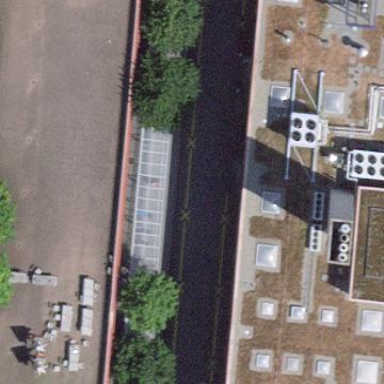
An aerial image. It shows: Rack for bicycle parking.